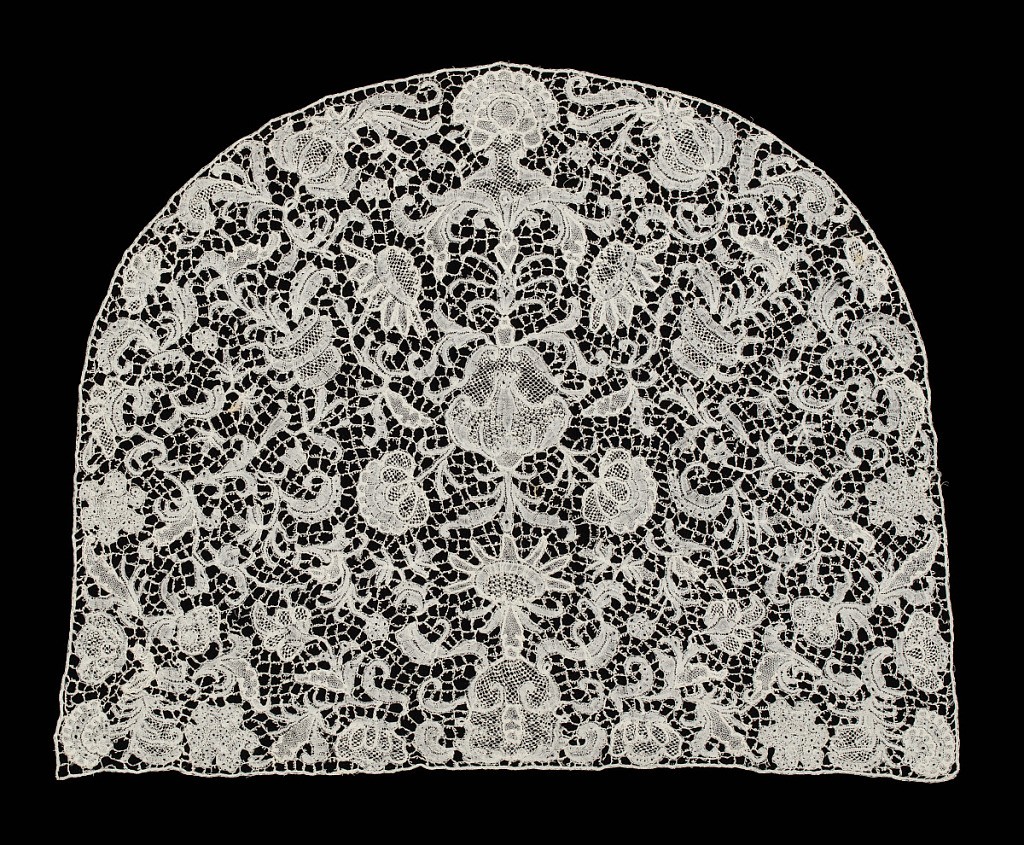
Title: Cap crown
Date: late 17th–early 18th century
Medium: linen Technique: bobbin lace, Brussels style
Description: Cap crown with a central cartouche surrounded by floral elements that are joined by connections.